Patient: sex M, age 49
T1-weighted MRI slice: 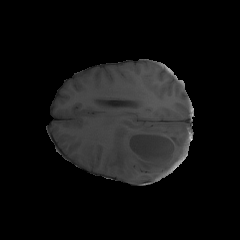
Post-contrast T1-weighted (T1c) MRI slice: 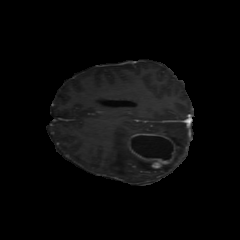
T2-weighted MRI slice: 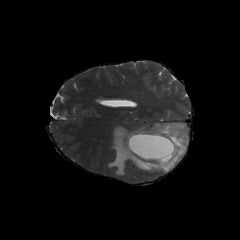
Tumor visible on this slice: yes
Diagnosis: Astrocytoma, IDH-mutant
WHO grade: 4